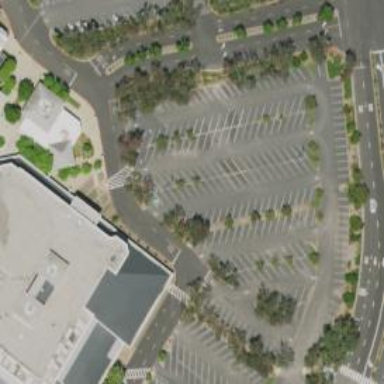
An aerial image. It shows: Parking space is available.